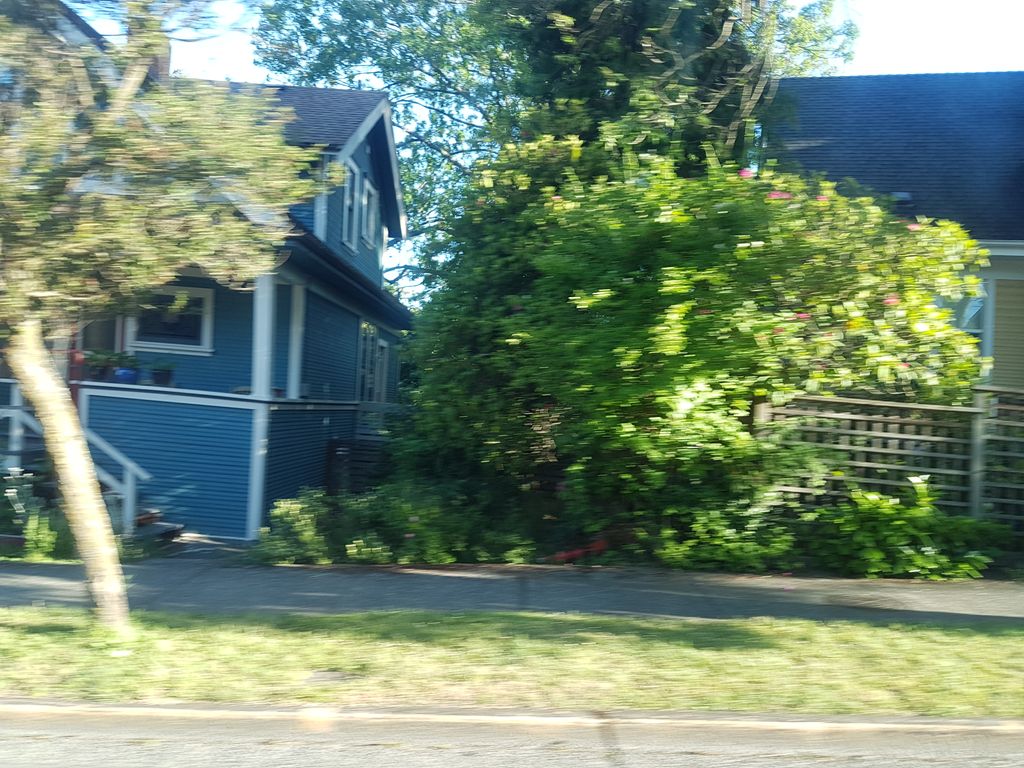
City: victoria